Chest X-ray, AP view. Patient: 35 years old, sex M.
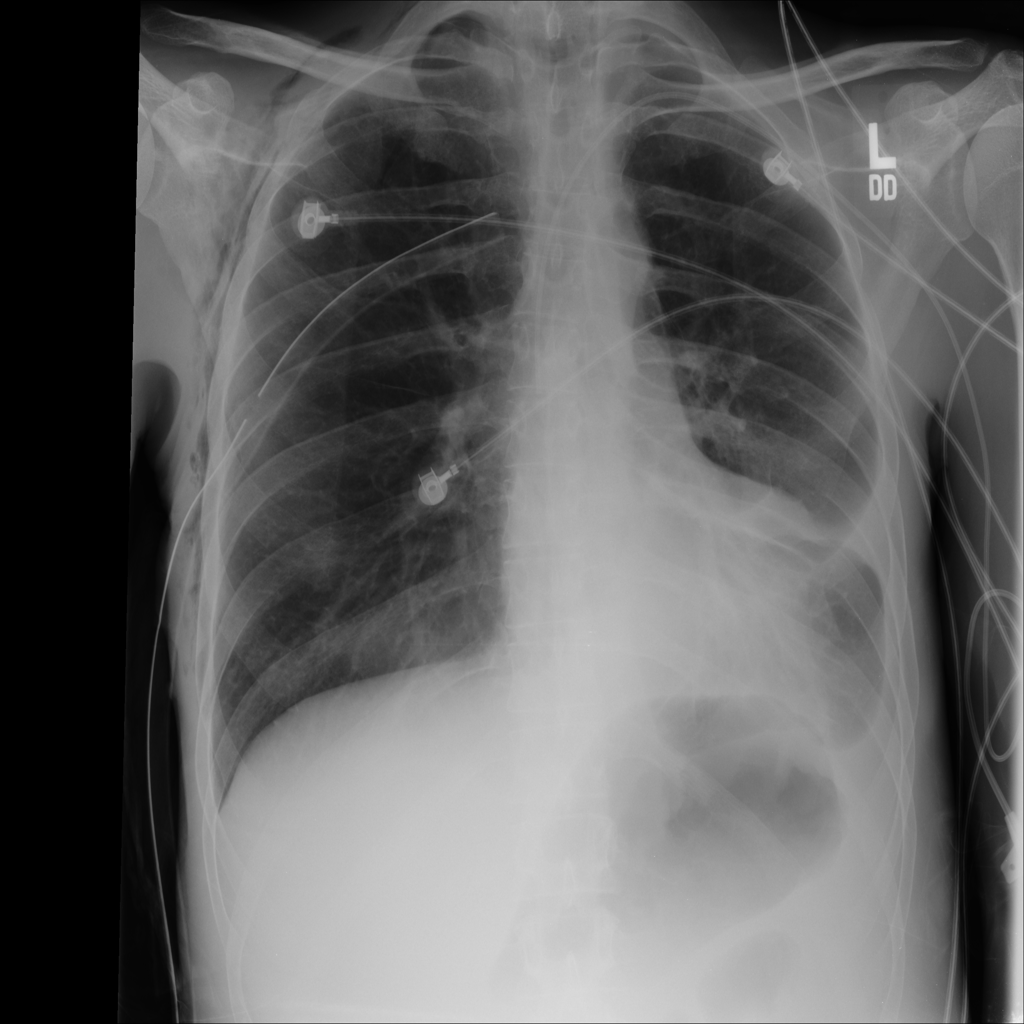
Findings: Effusion, Emphysema